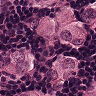
Metastatic tissue present: yes